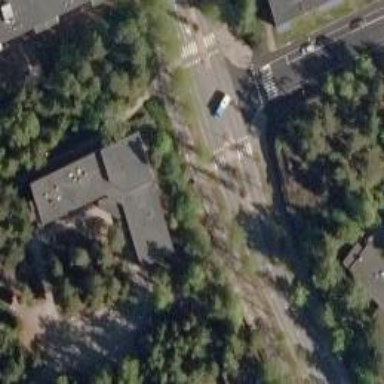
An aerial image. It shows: Uncontrolled zebra crossing on the road.